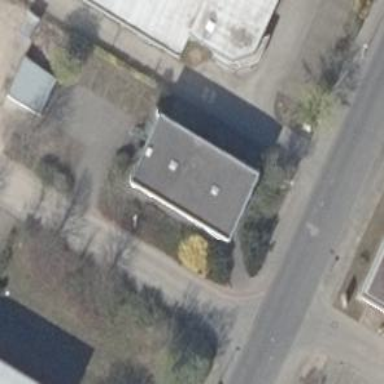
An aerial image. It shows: Commercial building.